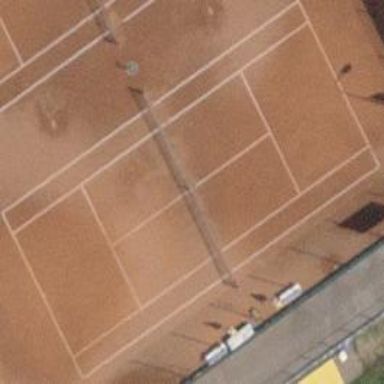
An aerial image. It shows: Tennis court in leisure pitch.